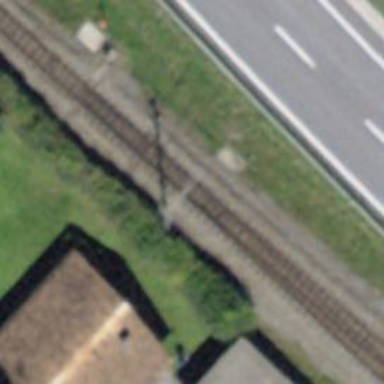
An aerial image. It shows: Railway switch.